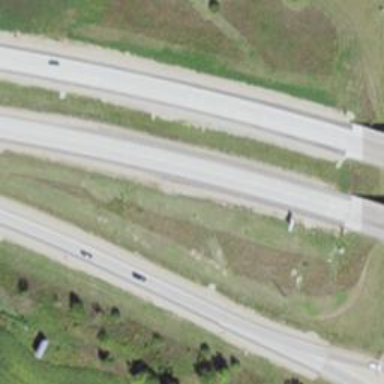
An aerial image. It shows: Primary highway with expressway characteristics.